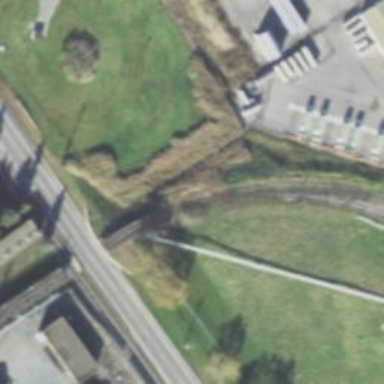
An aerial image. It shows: Disused railway spur.